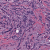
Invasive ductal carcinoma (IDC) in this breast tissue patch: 1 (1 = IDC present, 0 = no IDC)